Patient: sex M, age 51
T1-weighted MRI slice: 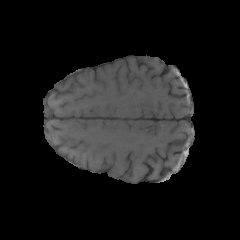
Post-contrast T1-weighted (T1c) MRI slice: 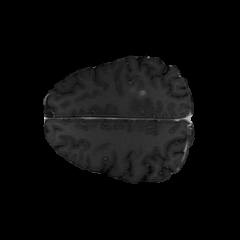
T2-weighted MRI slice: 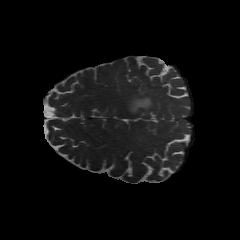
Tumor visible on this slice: yes
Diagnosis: Glioblastoma, IDH-wildtype
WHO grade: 4